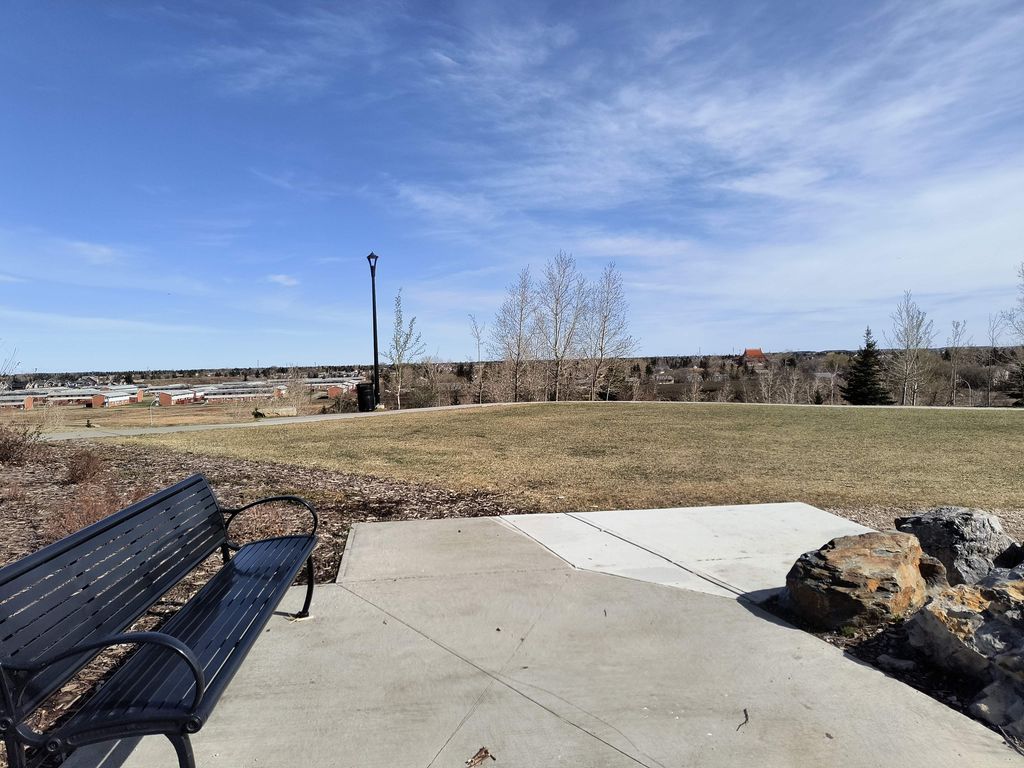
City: edmonton